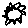
Label: sun